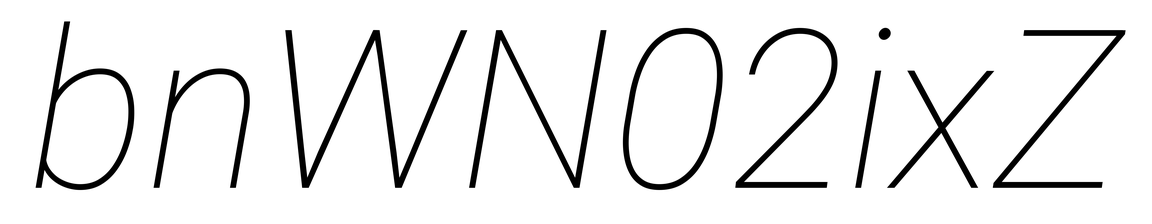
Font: Roboto-Italic_Thin_Italic